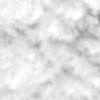
Label: no_change